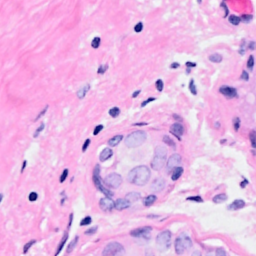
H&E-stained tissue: Breast